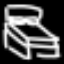
Label: bed